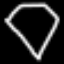
Label: diamond